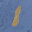
Label: 1